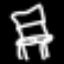
Label: chair